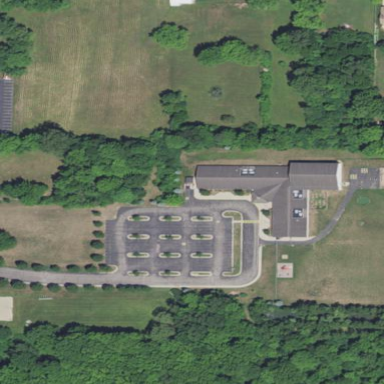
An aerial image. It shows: School.